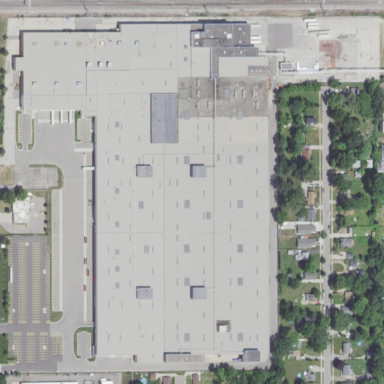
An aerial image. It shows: Industrial area featuring warehouse.